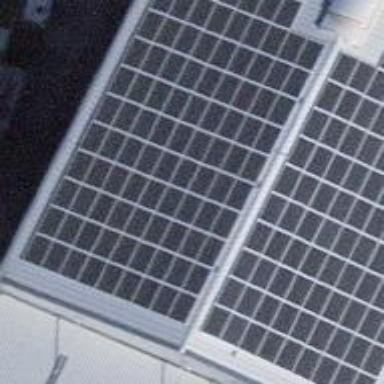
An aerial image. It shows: Solar power generator using photovoltaic panels.